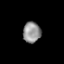
Tissue: lung
Cell type: T cells
Senescence score: 0.2024
Nuclear area (px): 358
Mean DAPI intensity: 147.422